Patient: sex F, age 48
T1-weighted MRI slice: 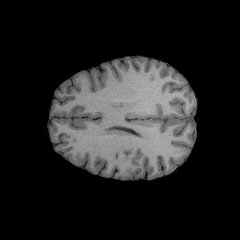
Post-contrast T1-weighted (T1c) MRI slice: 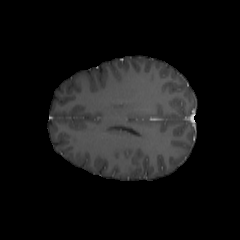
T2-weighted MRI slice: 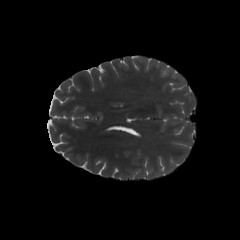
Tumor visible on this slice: no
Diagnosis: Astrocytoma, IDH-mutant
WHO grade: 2